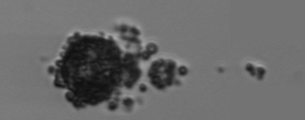
Label: Thalassiosira_TAG_external_detritus